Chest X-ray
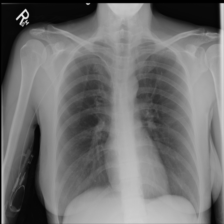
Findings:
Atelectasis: negative
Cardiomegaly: negative
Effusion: negative
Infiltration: negative
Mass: negative
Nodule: negative
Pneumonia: negative
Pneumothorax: negative
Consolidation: negative
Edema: negative
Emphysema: negative
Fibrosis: negative
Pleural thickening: negative
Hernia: negative